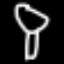
Label: mushroom